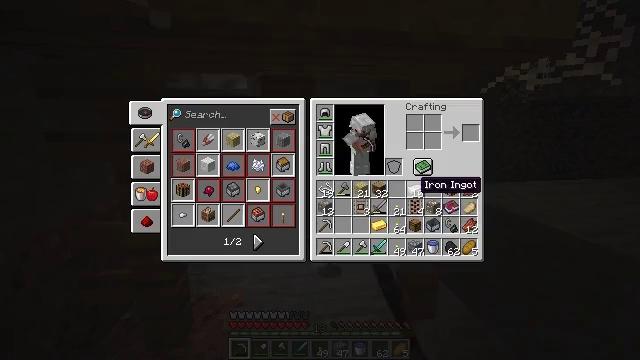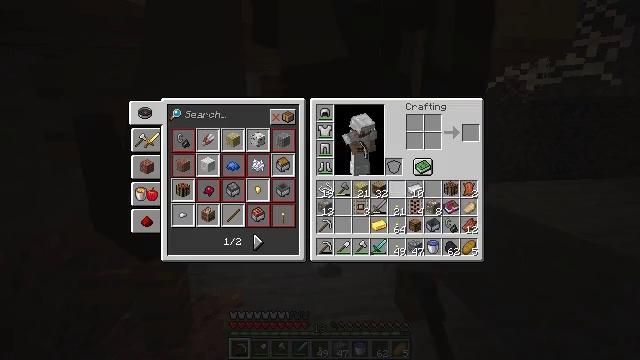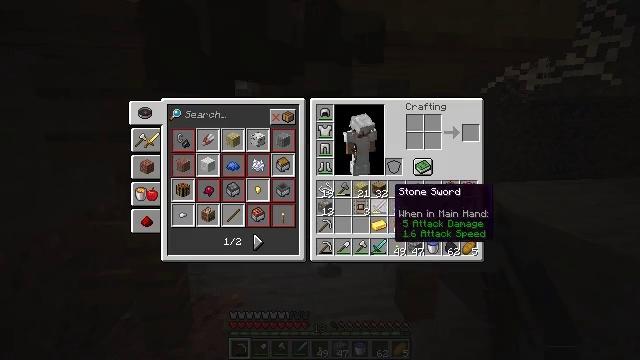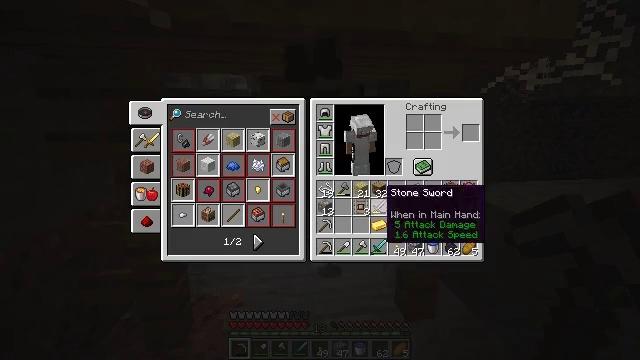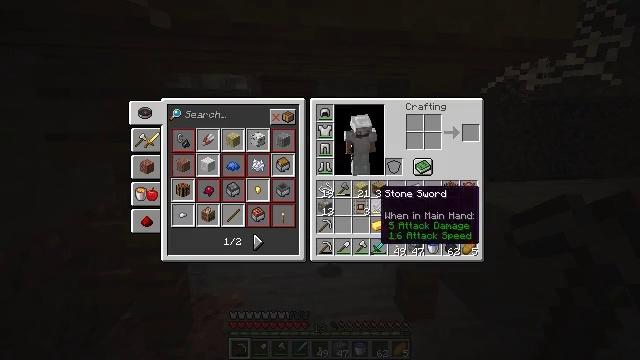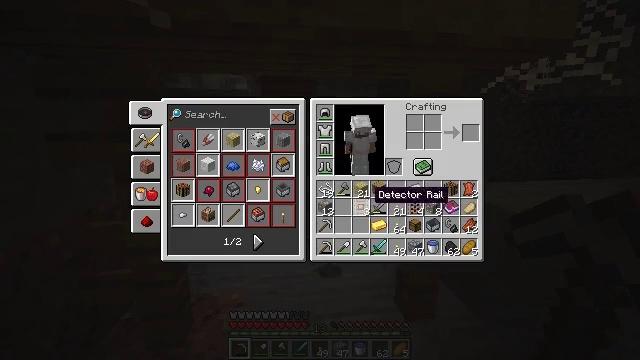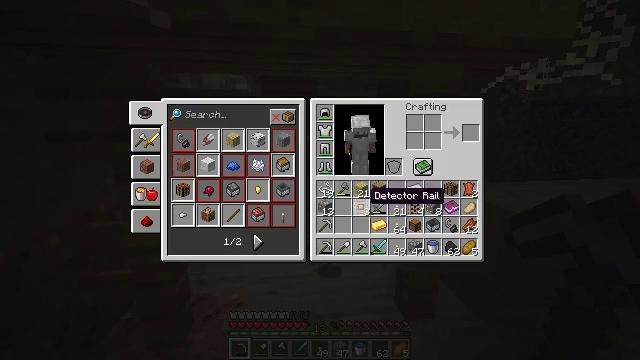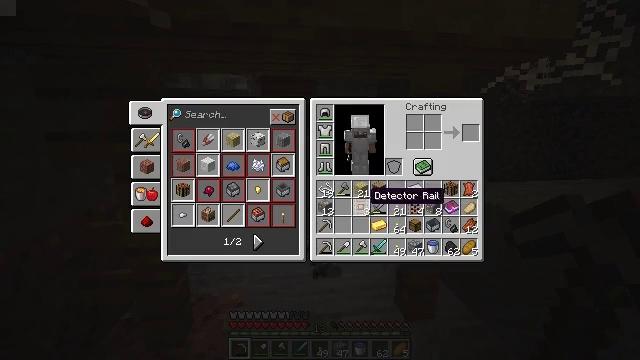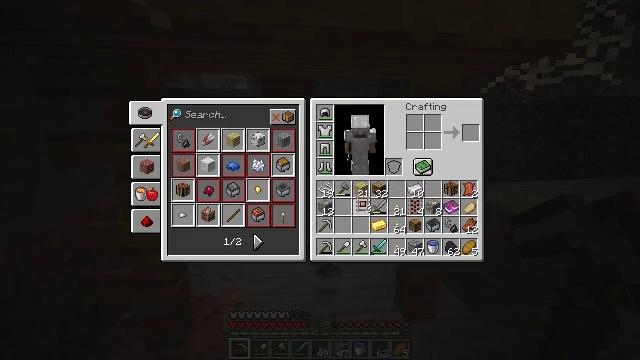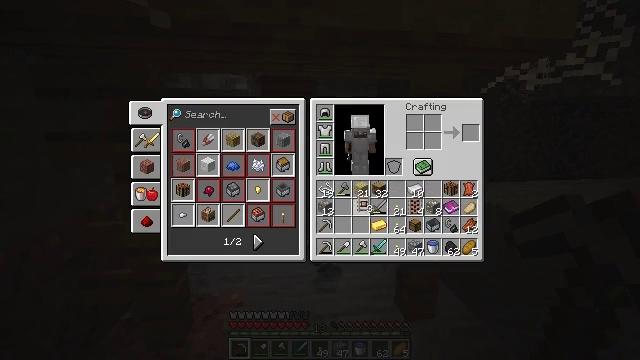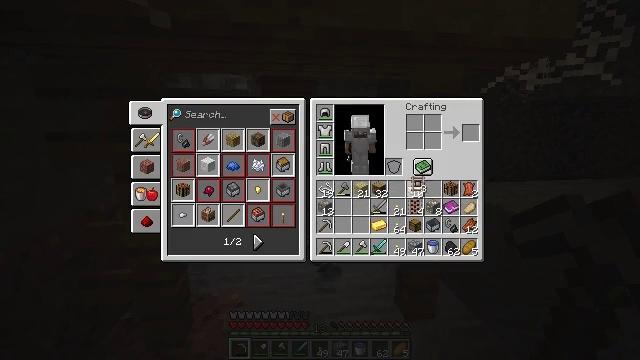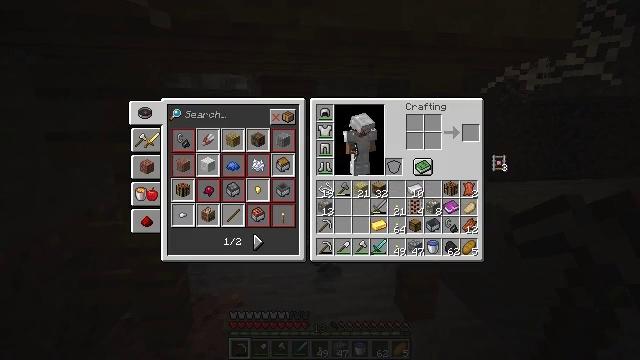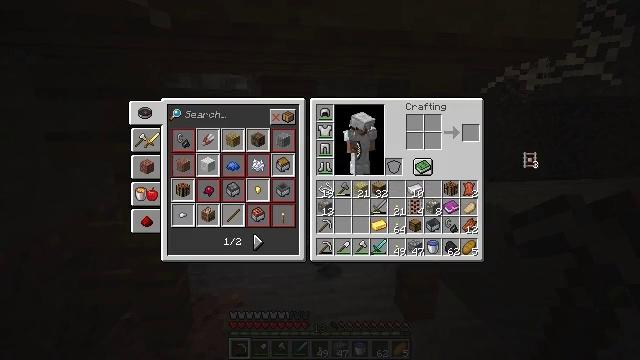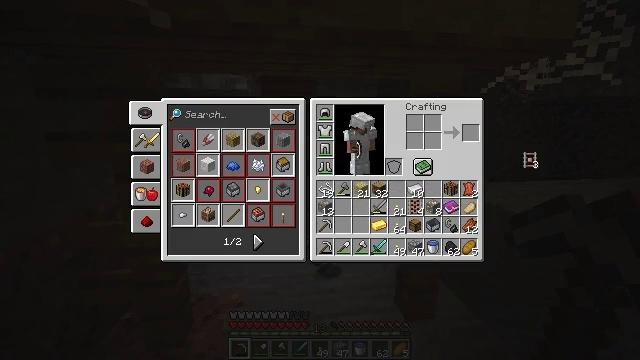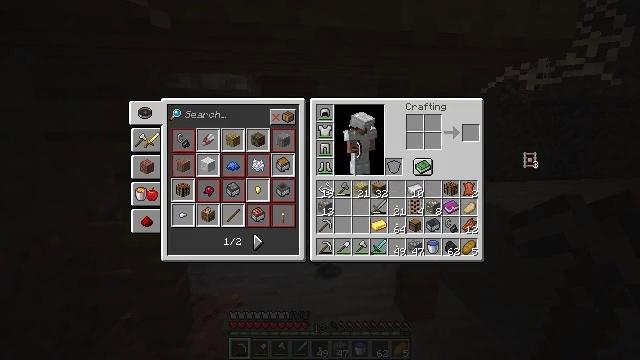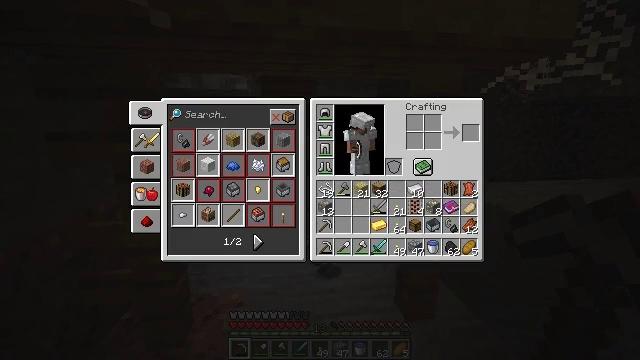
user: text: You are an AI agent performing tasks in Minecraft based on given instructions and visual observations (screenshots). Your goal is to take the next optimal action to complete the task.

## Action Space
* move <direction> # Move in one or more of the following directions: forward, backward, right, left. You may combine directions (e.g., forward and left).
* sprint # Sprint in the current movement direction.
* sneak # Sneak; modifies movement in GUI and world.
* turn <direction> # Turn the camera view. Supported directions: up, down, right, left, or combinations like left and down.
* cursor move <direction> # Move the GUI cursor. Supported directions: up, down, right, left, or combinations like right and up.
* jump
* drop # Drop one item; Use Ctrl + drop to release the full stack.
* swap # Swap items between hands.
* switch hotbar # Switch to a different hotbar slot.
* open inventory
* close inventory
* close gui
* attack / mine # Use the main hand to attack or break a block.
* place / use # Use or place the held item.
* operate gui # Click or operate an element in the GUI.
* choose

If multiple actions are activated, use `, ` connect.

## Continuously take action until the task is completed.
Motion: motion action
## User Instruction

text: Drop a detector rail.
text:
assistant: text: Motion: cursor move left, open gui
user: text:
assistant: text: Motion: cursor move left
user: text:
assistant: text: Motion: cursor move left
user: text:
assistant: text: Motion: no_op
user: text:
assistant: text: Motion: no_op
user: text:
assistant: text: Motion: no_op
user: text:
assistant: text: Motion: no_op
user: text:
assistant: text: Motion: operate gui
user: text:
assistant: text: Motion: operate gui
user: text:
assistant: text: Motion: cursor move right and up
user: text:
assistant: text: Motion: cursor move right and up
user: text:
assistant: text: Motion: cursor move right, operate gui
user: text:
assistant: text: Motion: operate gui
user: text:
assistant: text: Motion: operate gui
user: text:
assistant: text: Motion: cursor move left
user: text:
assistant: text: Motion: cursor move left and down
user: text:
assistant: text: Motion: cursor move left and down
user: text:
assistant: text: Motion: cursor move left
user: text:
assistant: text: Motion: no_op
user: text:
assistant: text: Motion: no_op